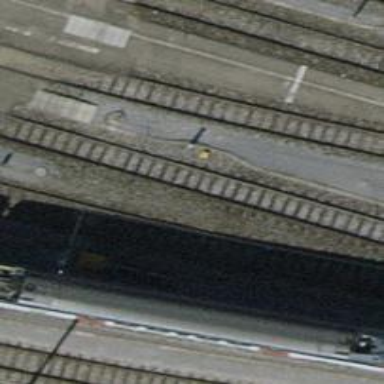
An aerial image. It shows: Rail yard with electrified rails and single track.